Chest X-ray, PA view. Patient: 22 years old, sex F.
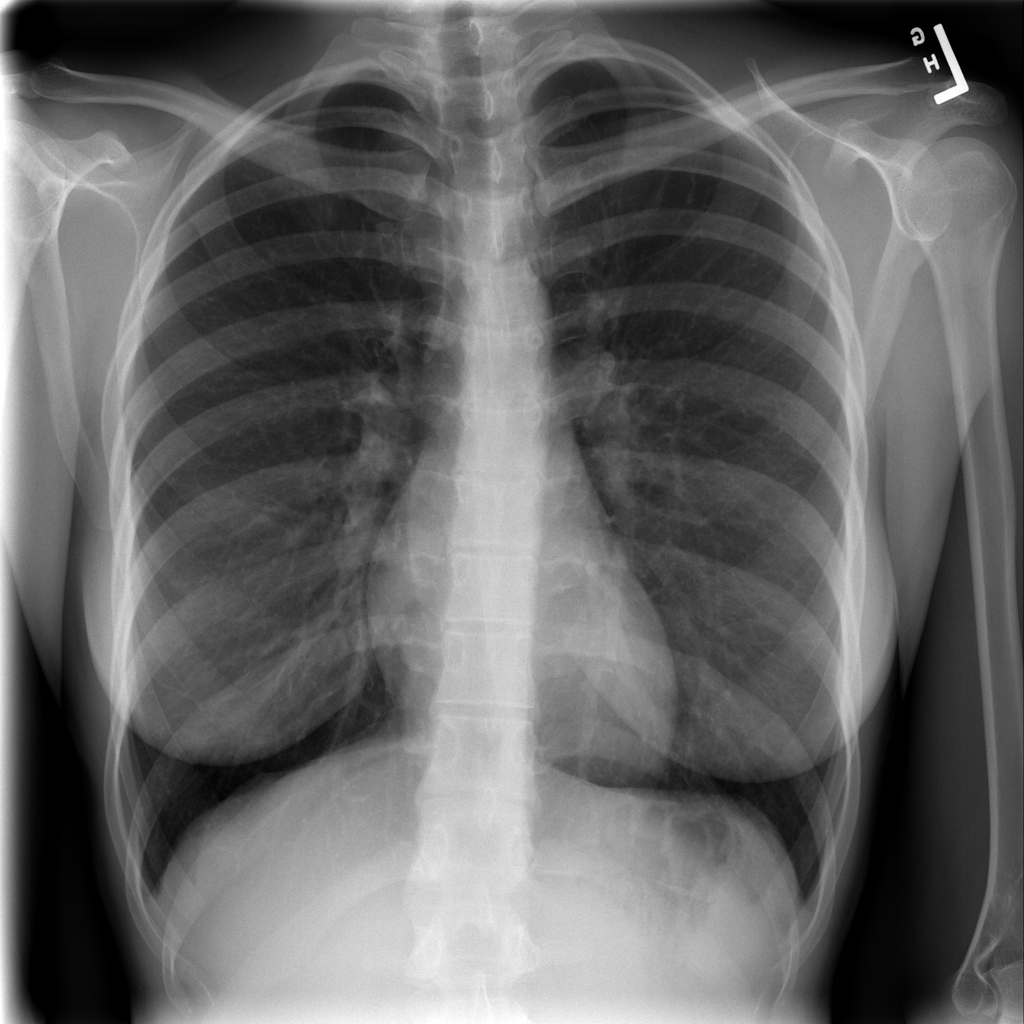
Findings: No Finding